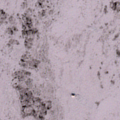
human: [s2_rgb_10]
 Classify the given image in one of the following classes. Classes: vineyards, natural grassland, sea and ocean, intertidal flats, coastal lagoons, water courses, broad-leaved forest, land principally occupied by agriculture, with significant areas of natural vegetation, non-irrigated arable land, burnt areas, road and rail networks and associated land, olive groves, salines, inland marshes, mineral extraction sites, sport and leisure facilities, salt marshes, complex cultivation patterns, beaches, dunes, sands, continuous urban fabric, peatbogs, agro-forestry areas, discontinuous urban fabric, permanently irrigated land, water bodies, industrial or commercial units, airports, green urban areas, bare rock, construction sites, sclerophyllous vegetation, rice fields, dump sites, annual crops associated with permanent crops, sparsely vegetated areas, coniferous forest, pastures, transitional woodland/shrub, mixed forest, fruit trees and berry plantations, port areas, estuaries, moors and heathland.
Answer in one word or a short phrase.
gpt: sea and ocean